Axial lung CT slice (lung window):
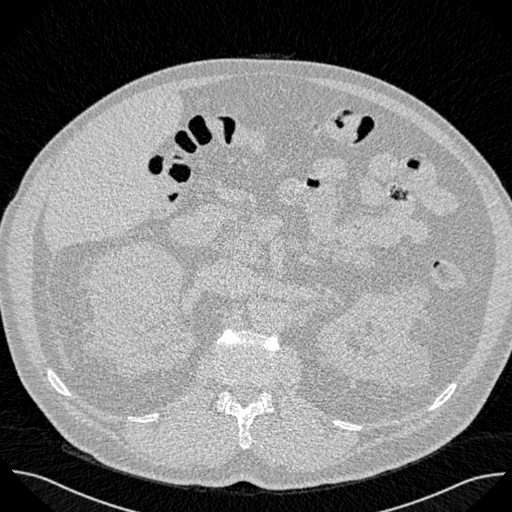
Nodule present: no